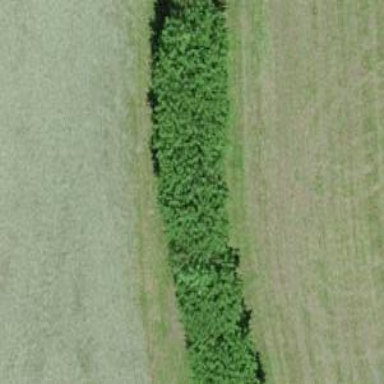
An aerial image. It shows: Hedge acting as barrier.